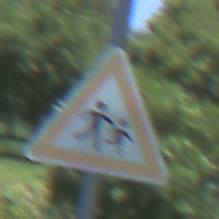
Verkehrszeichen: KinderLinks
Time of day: Midday
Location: Outdoor (Nature)
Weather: Clear
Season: Summer
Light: Natural